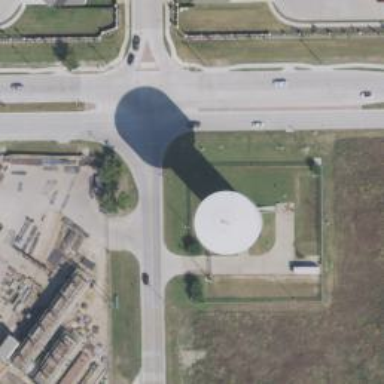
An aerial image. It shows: Water tower that is man-made.